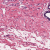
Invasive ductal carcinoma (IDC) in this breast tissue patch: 0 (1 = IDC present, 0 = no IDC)